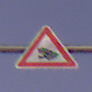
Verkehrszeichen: AmphibienwanderungRechts
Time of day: Dawn
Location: Outdoor (RoadRail)
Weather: Clear
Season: NotSpecified
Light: Natural